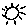
Label: sun